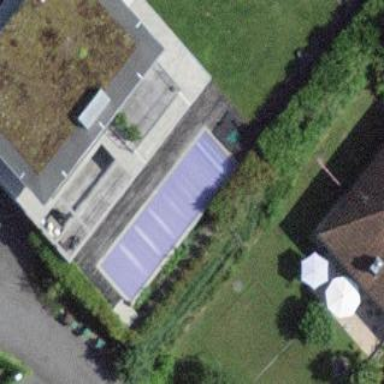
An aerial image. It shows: Swimming pool located in leisure land.